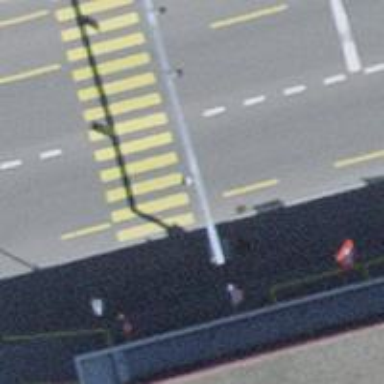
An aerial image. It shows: Road crossing with traffic signals.